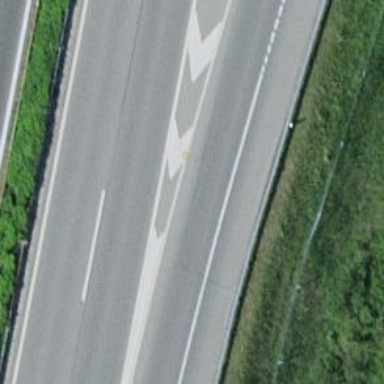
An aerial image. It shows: Asphalt motorway link.